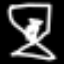
Label: hourglass